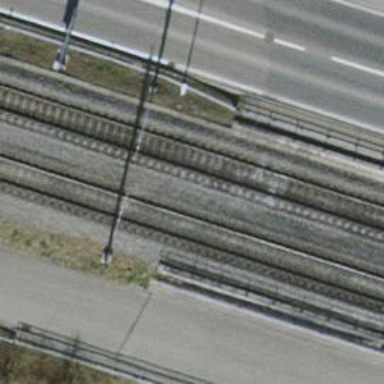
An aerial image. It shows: Bridge with single railway track electrified by contact line.